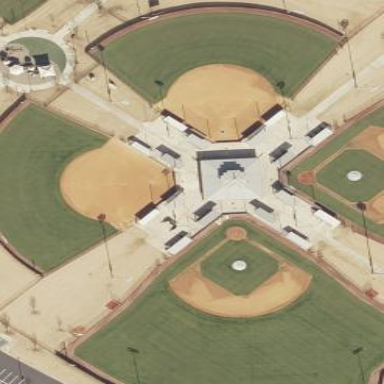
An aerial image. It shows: Softball pitch for leisure sports.